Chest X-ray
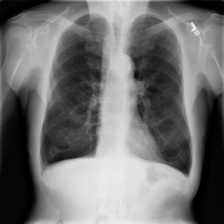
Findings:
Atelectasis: negative
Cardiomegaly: negative
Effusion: negative
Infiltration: negative
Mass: negative
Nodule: negative
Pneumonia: negative
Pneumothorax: negative
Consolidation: negative
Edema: negative
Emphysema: negative
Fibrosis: negative
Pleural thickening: negative
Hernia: negative